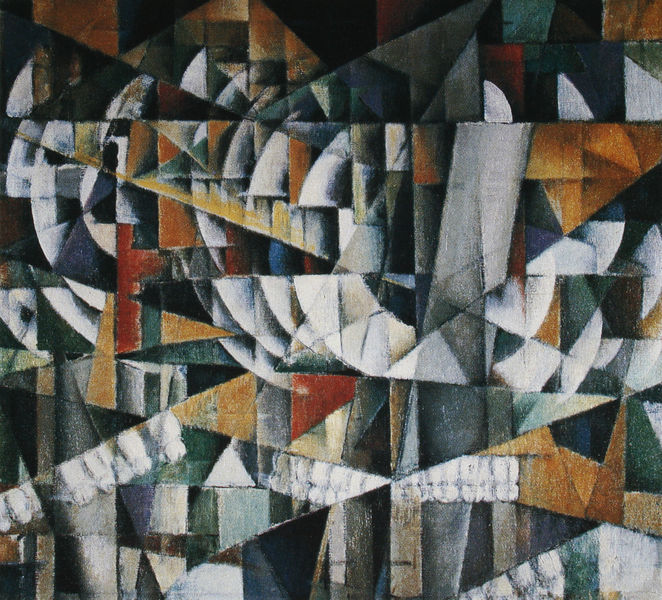
Titel: Vorüberziehende Landschaft
Künstler: Iwan Kljun
Standort: Wiatka
Institution: Staatliches Kunstmuseum
Schlagwörter: gemälde, weiß, dreieck, gelb, kubismus, bunt, grau, hell, orange, schwarz, rot, bild, kontrast, schräg, kreis, bogen, moderne, abstrakt, farben, formen, linien, abstraktion, bögen, kreise, geometrisch, diagonale, dreiecke, geometrie, klee, farbigkeit, splitter, prismen, analytisch, kriese, abstarktion splitter